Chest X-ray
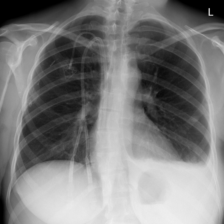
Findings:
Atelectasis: negative
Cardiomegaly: negative
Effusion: positive
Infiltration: negative
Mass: negative
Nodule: negative
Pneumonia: negative
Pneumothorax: negative
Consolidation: negative
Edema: negative
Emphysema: negative
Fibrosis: negative
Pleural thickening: negative
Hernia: negative